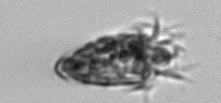
Label: Strombidium_tintinnodes